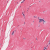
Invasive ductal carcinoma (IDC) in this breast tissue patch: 0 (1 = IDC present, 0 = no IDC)